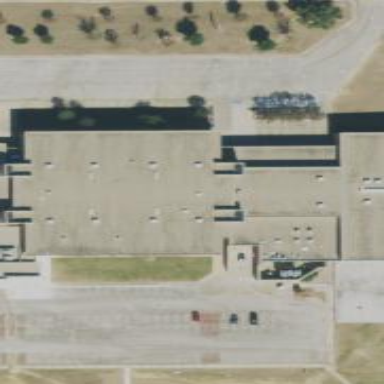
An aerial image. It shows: School building.